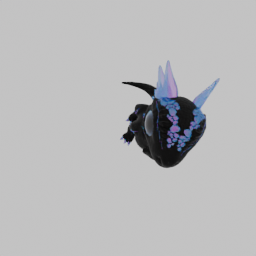
Label: animals